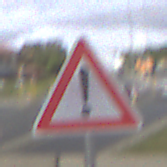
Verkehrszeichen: Gefahrenstelle
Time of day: MorningAfternoon
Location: Outdoor (Suburban)
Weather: PartlyCloudy
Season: NotSpecified
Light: Natural